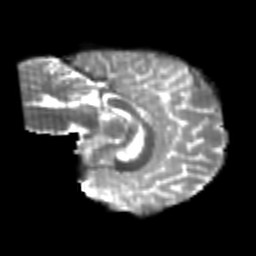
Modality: T2w
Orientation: sagittal
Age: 20
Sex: female
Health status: healthy
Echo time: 0.074 s